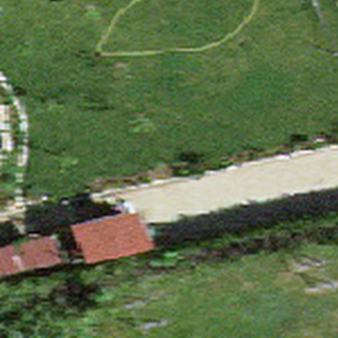
Label: other